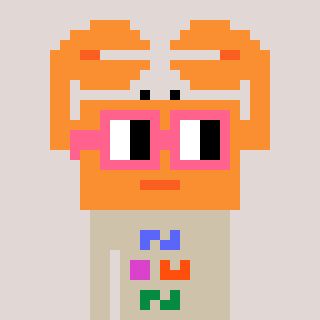
a pixel art character with square pink glasses, a crab-shaped head and a bege-colored body on a warm background